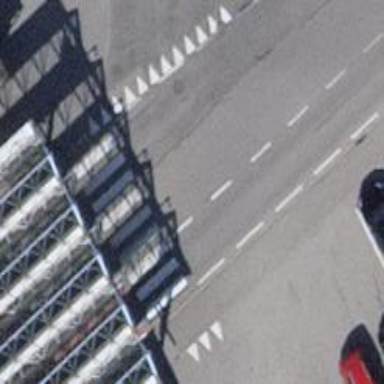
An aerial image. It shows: Uncontrolled zebra crossing with white markings on the road.